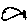
Label: fish